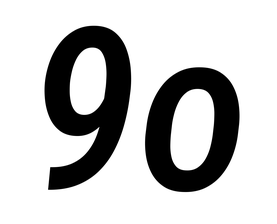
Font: Roboto-Italic_Condensed_Medium_Italic